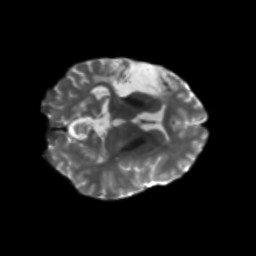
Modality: T2w
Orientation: axial
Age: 36
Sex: female
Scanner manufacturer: siemens
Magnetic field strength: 3 T
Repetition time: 5.25 s
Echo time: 0.08 s